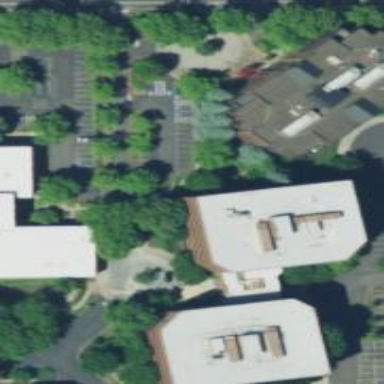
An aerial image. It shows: Office building.